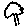
Label: tree